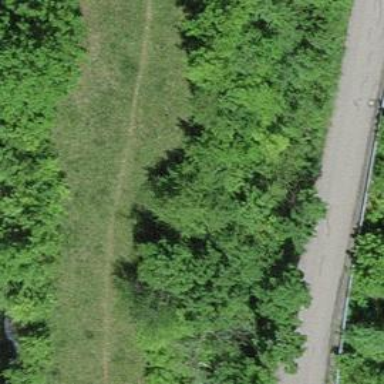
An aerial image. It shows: Dirt path.